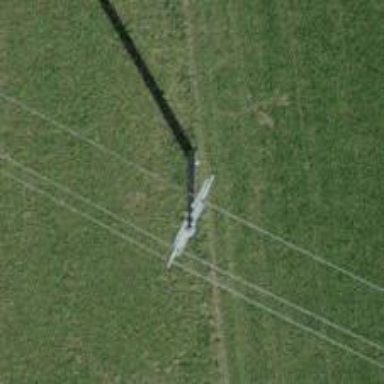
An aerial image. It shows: Power pole.